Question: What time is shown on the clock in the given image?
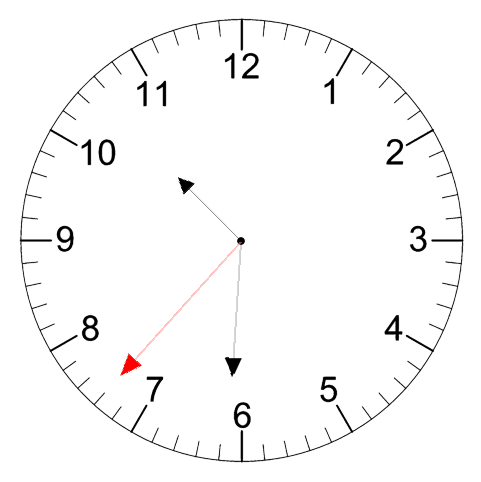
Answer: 10:30:37